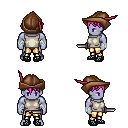
a pixel art fantasy rpg character, male body template, dark elf, purple skin, white sleeveless shirt, gold greaves, pink short bangs hairstyle, leather cap, white cloth bandages, ghillies, dagger, four views (front, back, left, right), 2x2 character sprite sheet, small pixel art, hard edges, no anti-aliasing